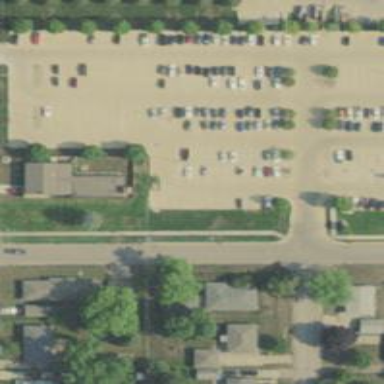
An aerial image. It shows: Residential road.